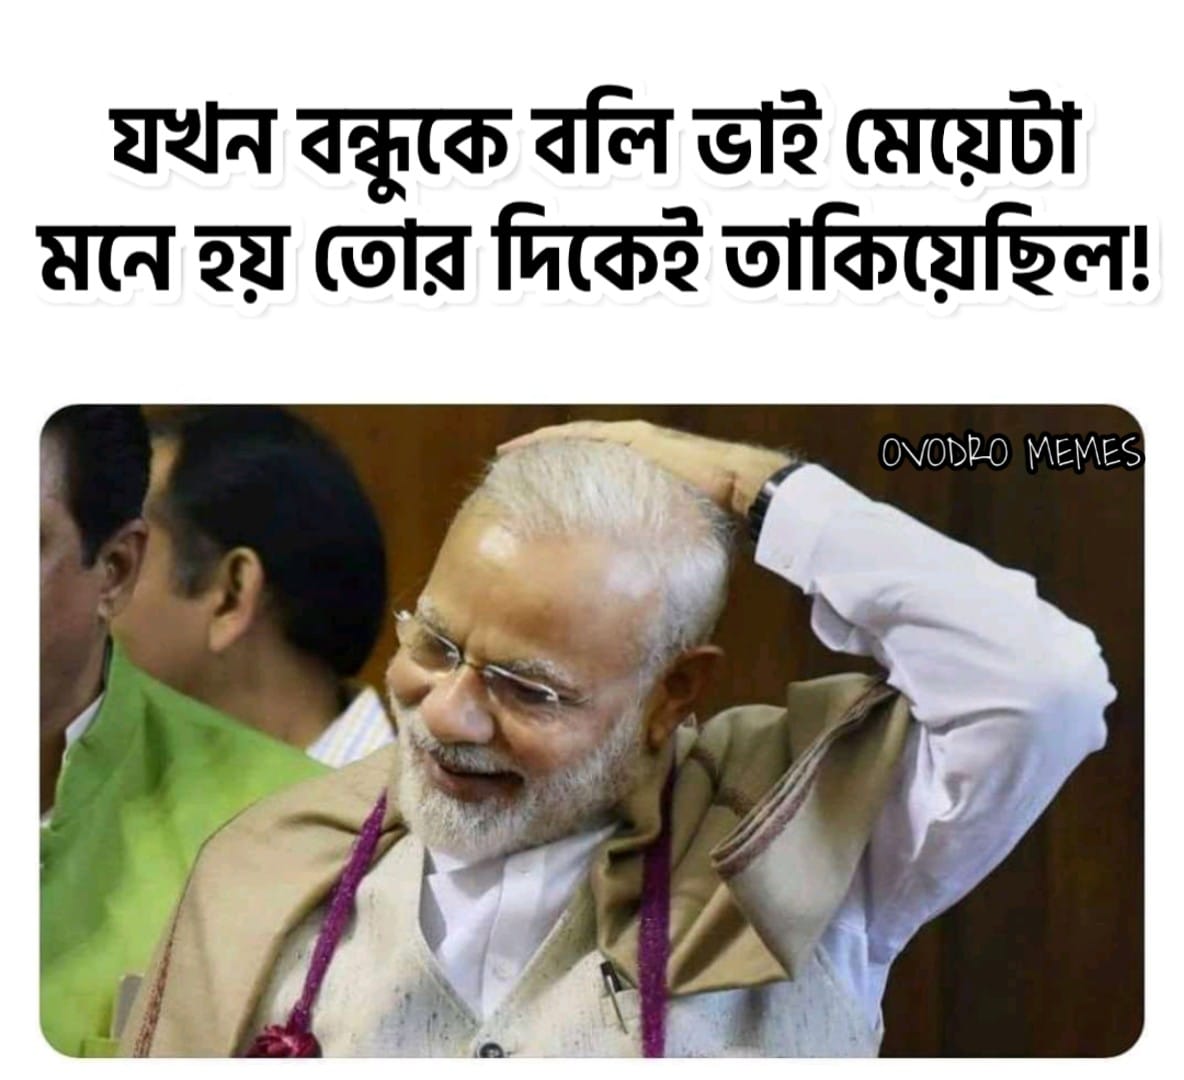
Caption: যখন বন্ধুকে বলি ভাই মেয়েটা মনে হয় তোর দিকেই তাকিয়েছিল !
Label: non-hate